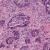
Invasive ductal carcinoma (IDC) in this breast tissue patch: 1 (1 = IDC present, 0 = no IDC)